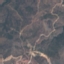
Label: HerbaceousVegetation